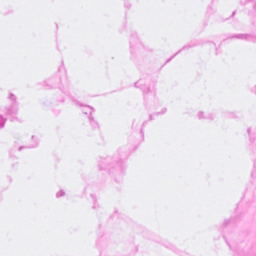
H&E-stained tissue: Breast